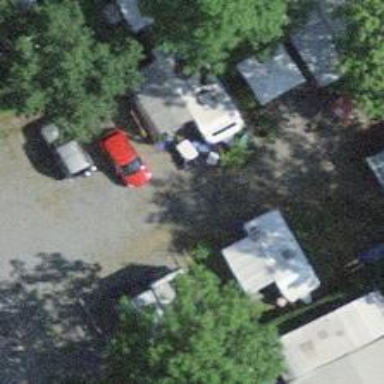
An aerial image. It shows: Camp pitch for tourism.